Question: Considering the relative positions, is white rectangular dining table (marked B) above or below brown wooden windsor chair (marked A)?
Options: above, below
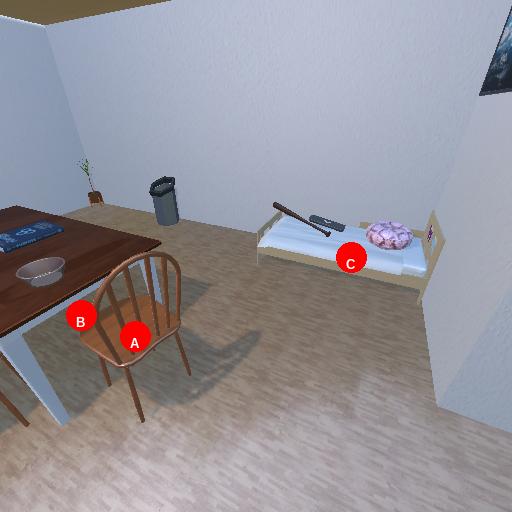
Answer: above